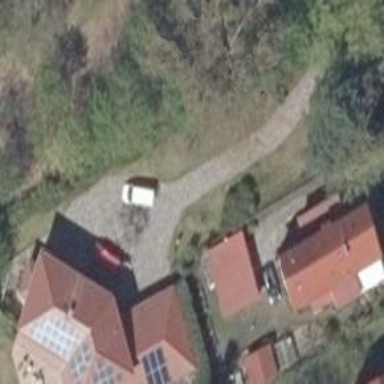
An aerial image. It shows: Driveway leading to service road.